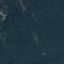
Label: Forest